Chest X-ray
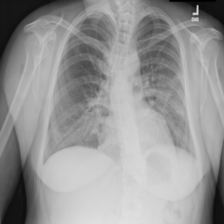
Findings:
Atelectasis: negative
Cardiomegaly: negative
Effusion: negative
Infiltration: positive
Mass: negative
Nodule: negative
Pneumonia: negative
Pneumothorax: negative
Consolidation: negative
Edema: negative
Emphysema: negative
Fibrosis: negative
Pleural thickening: negative
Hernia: negative